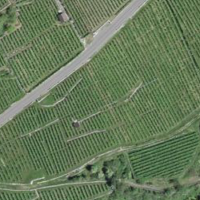
EUNIS habitat code: 40
Species observed at this site:
Potentilla verna
Echium vulgare
Convolvulus arvensis
Erodium cicutarium
Cymbalaria muralis
Himantoglossum hircinum